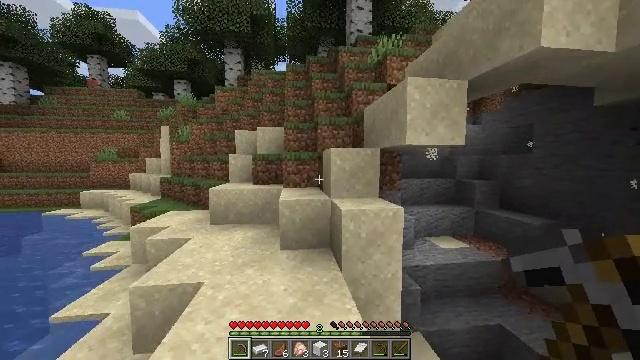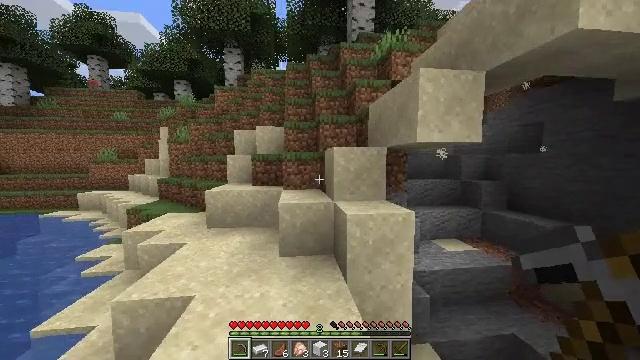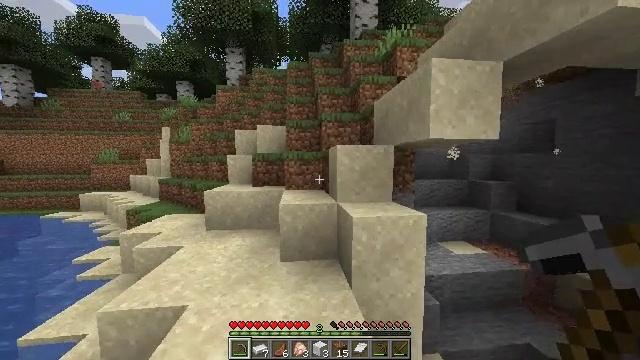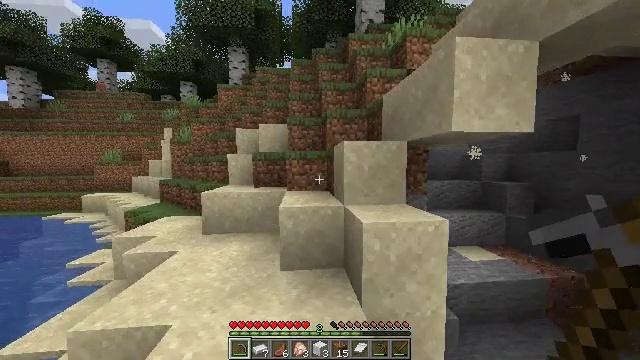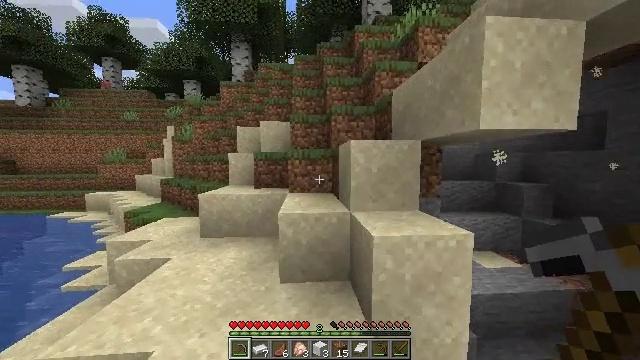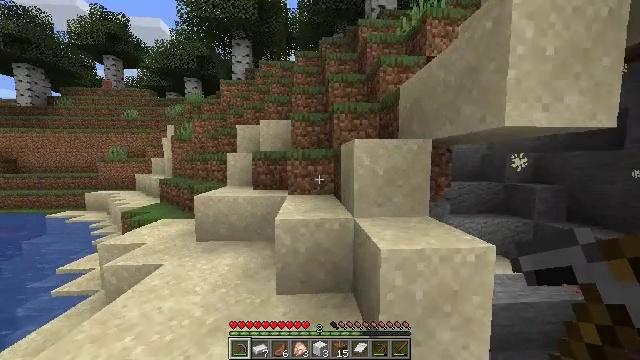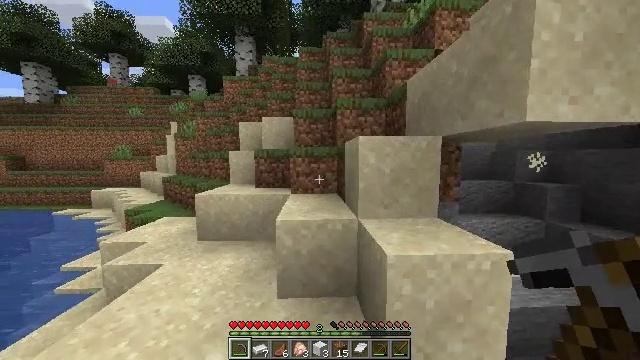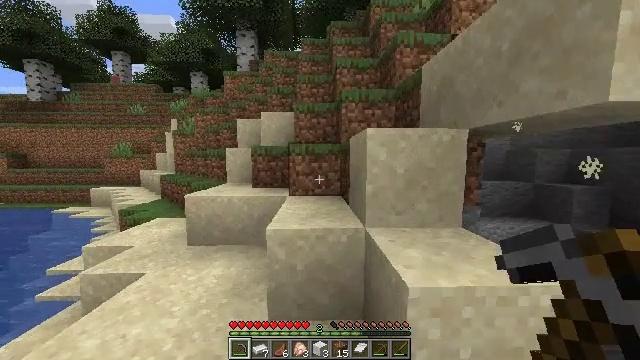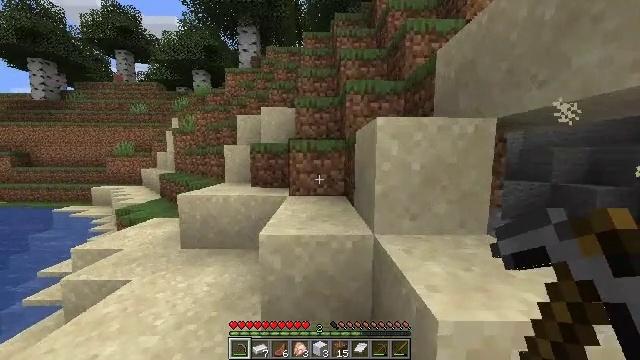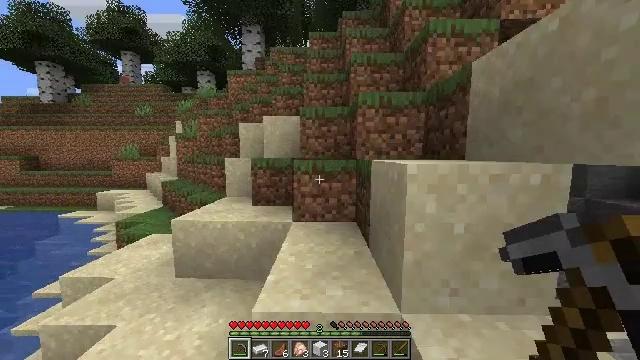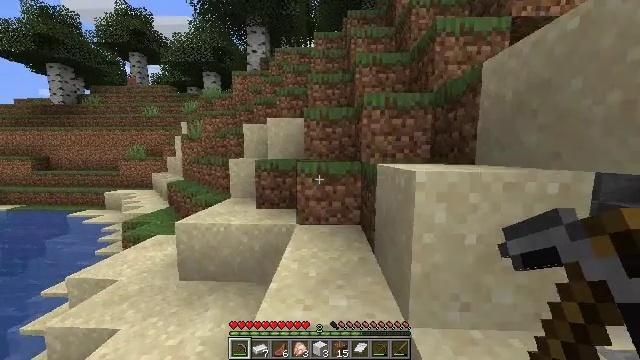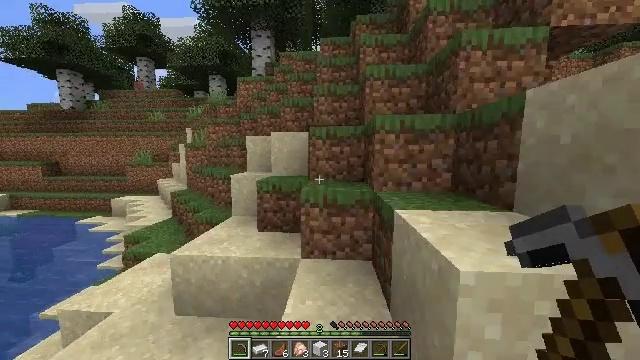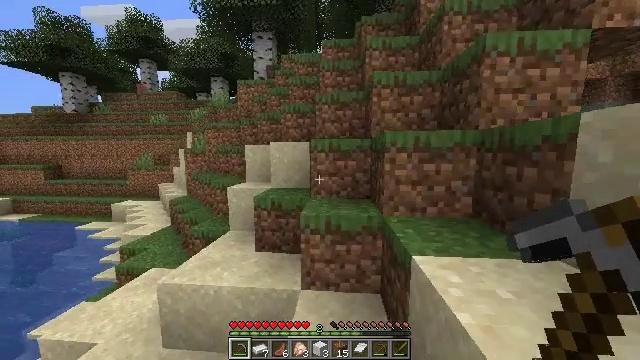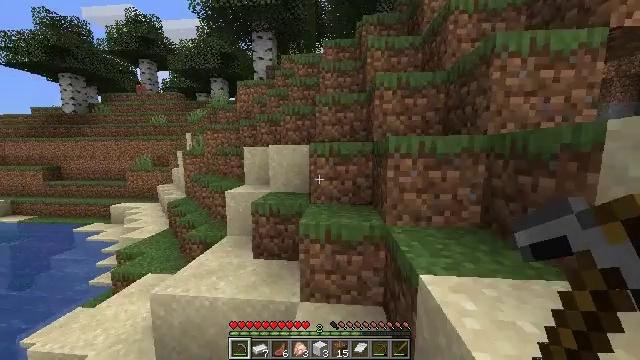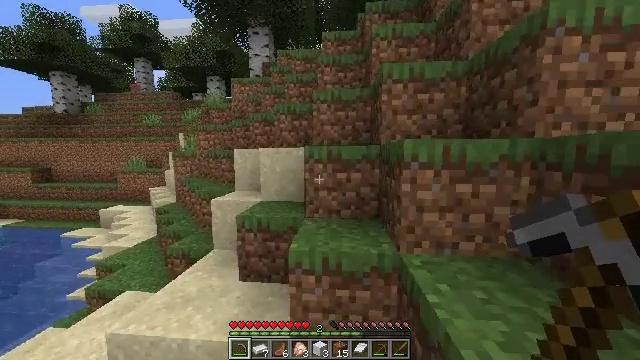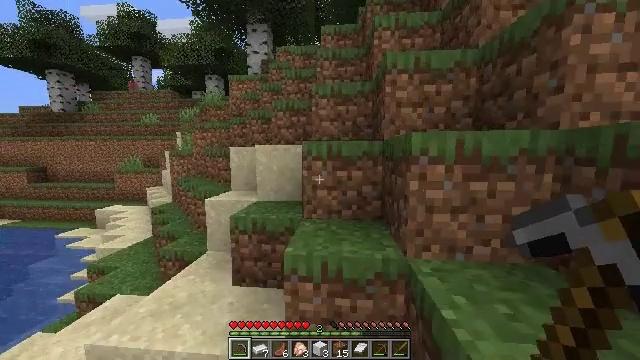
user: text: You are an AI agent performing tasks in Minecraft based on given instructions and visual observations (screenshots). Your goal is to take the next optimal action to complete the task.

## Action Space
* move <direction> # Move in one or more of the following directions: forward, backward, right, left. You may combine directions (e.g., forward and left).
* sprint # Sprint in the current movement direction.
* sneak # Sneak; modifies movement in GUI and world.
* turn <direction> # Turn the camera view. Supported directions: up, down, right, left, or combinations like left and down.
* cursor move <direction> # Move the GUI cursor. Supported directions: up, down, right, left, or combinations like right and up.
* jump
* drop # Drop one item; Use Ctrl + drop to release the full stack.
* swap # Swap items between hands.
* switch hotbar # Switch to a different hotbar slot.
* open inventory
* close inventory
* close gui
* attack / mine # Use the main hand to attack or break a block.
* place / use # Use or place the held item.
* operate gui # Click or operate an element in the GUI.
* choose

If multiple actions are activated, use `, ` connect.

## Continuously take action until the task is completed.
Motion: motion action
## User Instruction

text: Gather the chest from its place.
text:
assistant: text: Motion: move forward
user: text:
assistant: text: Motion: move forward
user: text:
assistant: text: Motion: move forward, turn left
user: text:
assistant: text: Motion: move forward, turn left
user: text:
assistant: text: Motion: move forward
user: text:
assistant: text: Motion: move forward, turn left
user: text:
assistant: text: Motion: move forward, turn left
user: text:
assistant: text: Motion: move forward
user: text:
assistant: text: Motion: move forward, turn left, jump
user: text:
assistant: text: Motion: move forward, turn left, jump
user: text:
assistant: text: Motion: move forward, turn left, jump
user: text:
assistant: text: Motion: move forward, jump
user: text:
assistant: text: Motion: move forward
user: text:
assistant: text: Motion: move forward
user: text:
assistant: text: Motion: move forward
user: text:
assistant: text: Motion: move forward
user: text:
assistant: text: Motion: move forward
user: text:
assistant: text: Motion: move forward, turn right, jump
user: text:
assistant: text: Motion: move forward, turn right, jump
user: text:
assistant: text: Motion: move forward, turn right, jump
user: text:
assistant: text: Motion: move forward, jump
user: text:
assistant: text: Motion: move forward
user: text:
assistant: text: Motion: move forward
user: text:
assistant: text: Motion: move forward, turn right
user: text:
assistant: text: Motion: move forward, turn right
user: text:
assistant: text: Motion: move forward, turn right
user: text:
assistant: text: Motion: move forward, jump
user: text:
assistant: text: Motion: move forward, jump
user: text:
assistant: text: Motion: move forward, jump
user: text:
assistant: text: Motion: move forward, jump